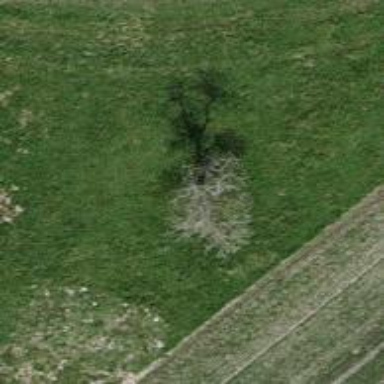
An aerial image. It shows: Agricultural area with tree.